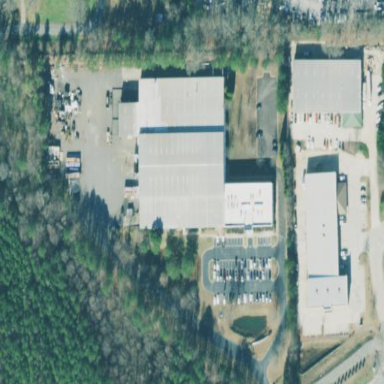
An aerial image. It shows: Commercial building.